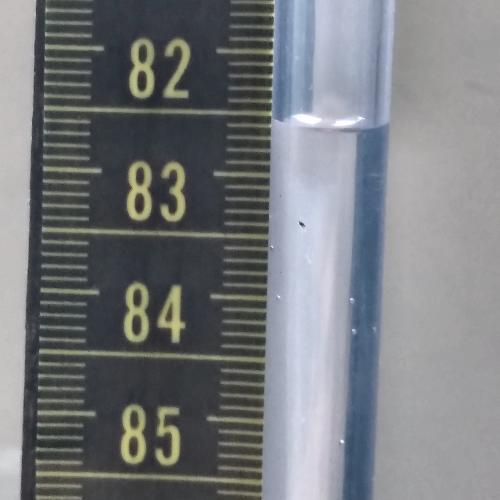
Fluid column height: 82.6 cm